Field crop: tomato
Growth stage: 1
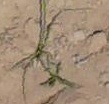
Species: cyperus